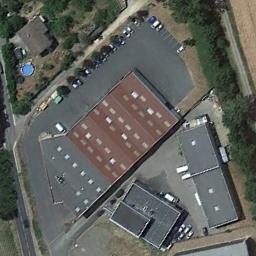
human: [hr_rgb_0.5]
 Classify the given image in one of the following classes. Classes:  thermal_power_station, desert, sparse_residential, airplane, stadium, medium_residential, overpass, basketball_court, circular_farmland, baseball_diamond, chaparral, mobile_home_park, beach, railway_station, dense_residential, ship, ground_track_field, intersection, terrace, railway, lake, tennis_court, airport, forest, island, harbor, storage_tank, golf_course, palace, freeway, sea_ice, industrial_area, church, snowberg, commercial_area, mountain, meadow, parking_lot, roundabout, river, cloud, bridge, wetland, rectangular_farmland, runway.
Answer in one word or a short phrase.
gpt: industrial_area